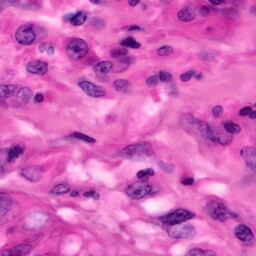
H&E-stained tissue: Pancreatic